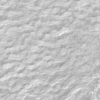
Label: not_dusty